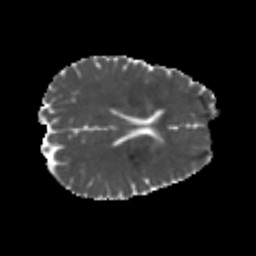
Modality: MD
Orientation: axial
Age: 24
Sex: male
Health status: healthy
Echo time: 0.074 s